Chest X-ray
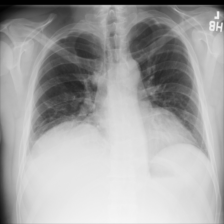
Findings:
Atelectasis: positive
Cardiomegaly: negative
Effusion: positive
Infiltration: negative
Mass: negative
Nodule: negative
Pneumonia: negative
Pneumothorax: negative
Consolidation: negative
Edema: negative
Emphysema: negative
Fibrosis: negative
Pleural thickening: positive
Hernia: negative